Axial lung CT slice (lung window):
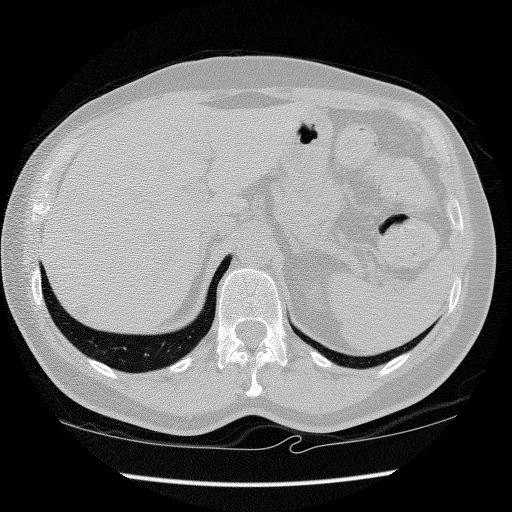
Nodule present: no